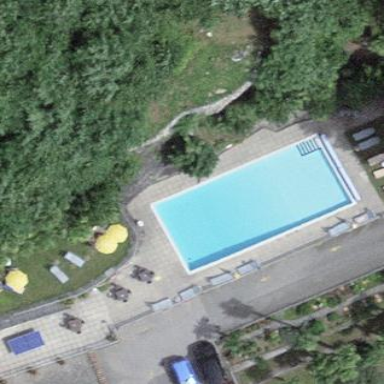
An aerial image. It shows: Swimming pool located in leisure land.